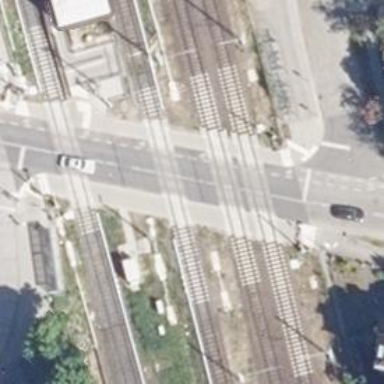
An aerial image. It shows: Level crossing with double half barrier.